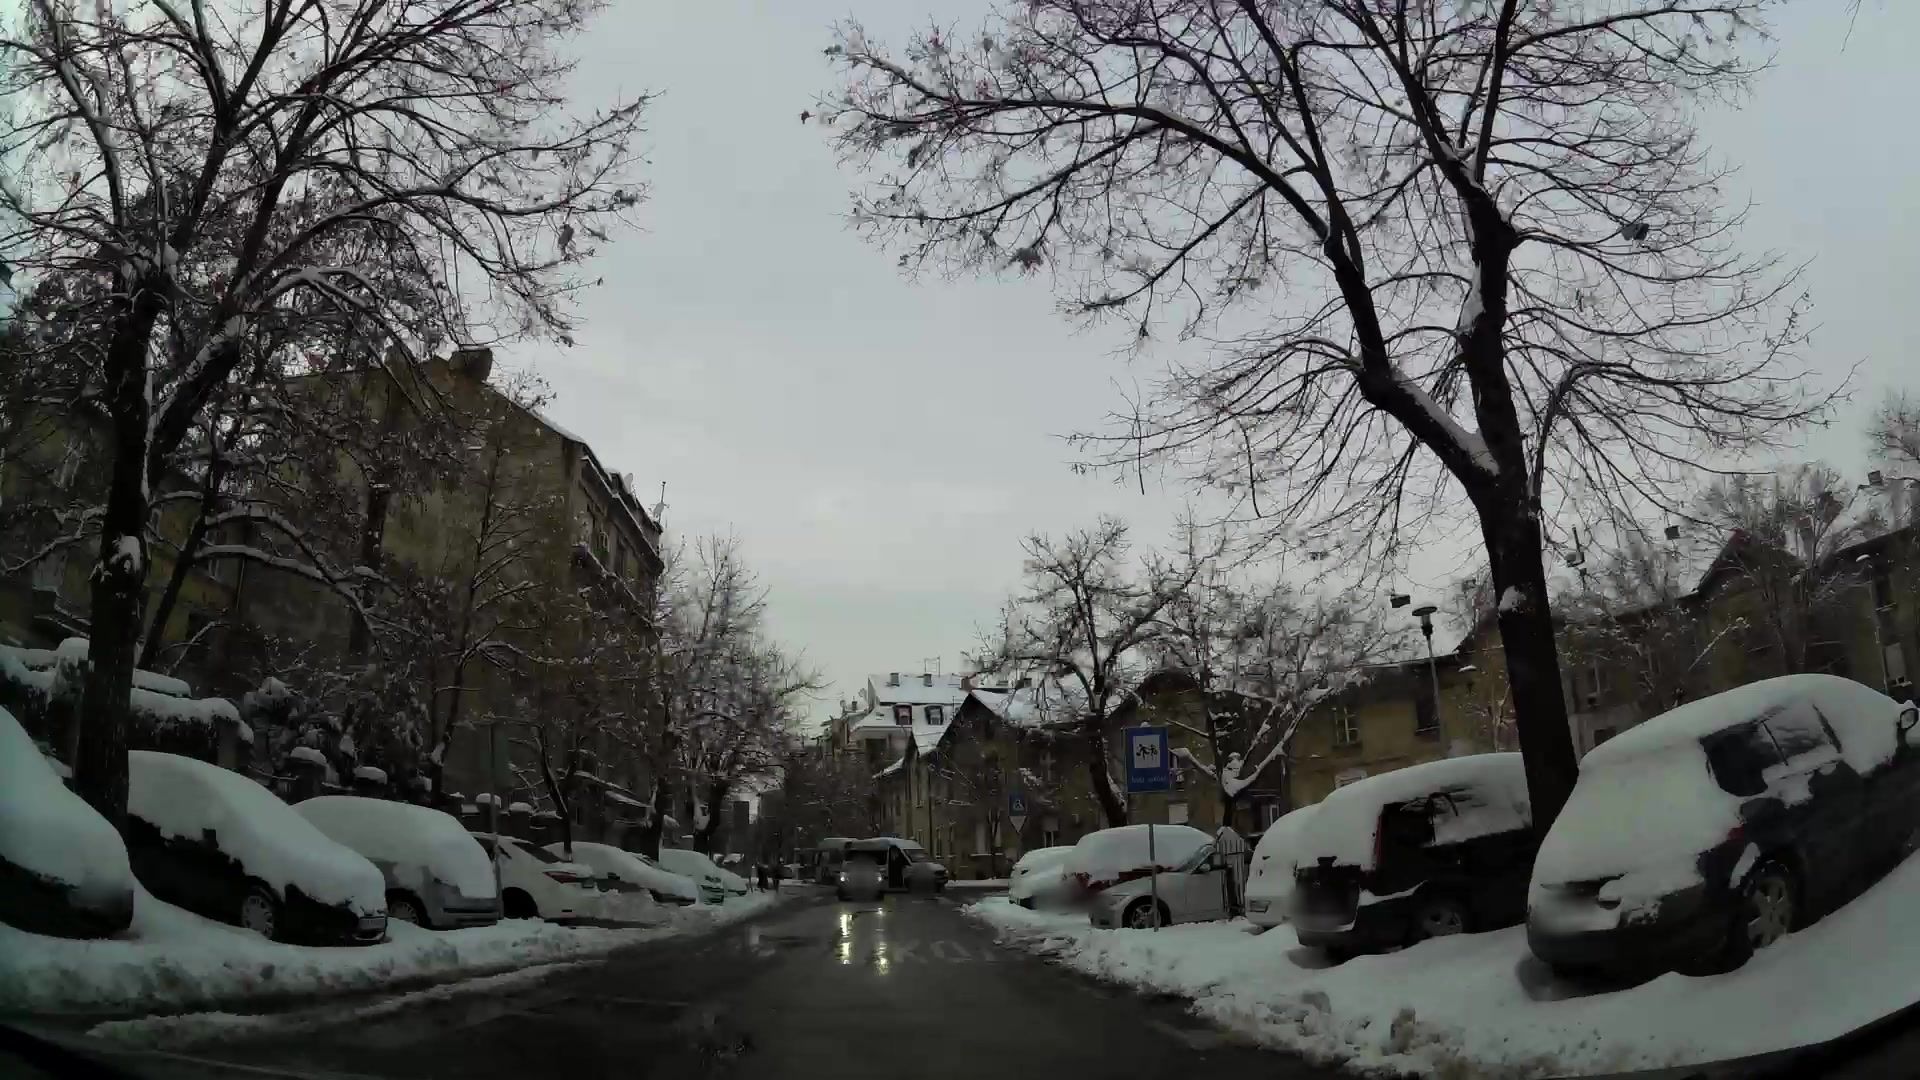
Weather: snowy
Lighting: day
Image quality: slightly poor
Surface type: driving surface
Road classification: residential
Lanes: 2
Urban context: urban centre
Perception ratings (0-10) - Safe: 7.73, Lively: 7.95, Beautiful: 7.71, Boring: 7.77, Depressing: 1.75, Wealthy: 5.85